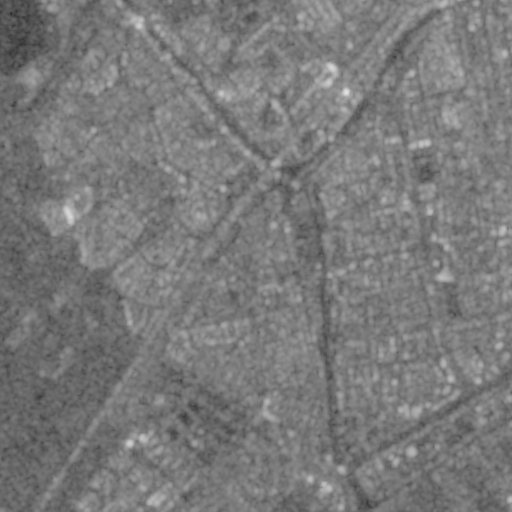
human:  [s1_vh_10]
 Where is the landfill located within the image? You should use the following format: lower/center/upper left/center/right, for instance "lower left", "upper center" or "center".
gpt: The landfill is located in the lower center of the image.
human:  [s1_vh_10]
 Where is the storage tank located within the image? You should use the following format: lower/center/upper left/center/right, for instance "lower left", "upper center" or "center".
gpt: The storage tank is located in the lower right of the image.
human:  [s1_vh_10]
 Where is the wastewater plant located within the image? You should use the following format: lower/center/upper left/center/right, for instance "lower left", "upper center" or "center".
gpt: The wastewater plant is located in the lower right of the image.
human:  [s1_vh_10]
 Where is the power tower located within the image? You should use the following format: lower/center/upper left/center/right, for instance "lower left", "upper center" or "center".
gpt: There is no power tower in the image.

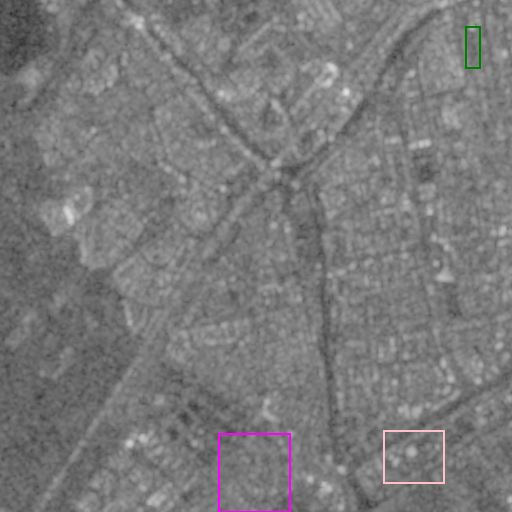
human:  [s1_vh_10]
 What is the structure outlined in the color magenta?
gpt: The structure outlined in magenta is a park.
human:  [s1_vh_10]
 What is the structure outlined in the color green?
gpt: The structure outlined in green is a parking lot.
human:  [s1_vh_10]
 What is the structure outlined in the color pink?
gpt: The structure outlined in pink is a wastewater plant.
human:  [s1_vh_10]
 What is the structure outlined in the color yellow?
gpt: There is no yellow outline.